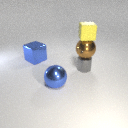
small gray metal cylinder behind large blue metal sphere